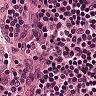
Metastatic tissue present: no